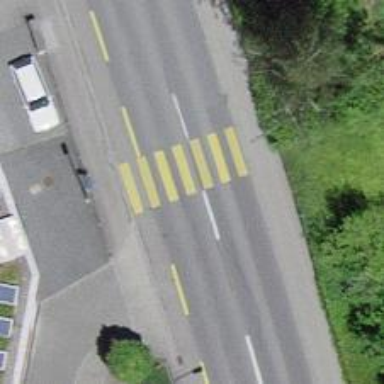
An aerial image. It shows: Marked crossing on the road.